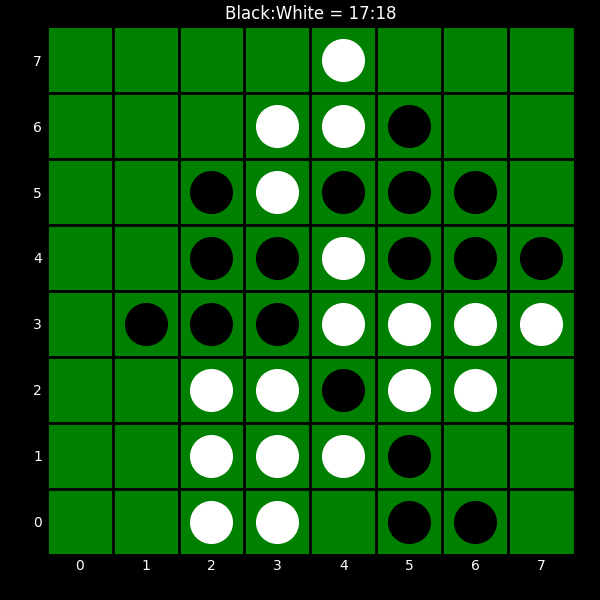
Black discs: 17
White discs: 18